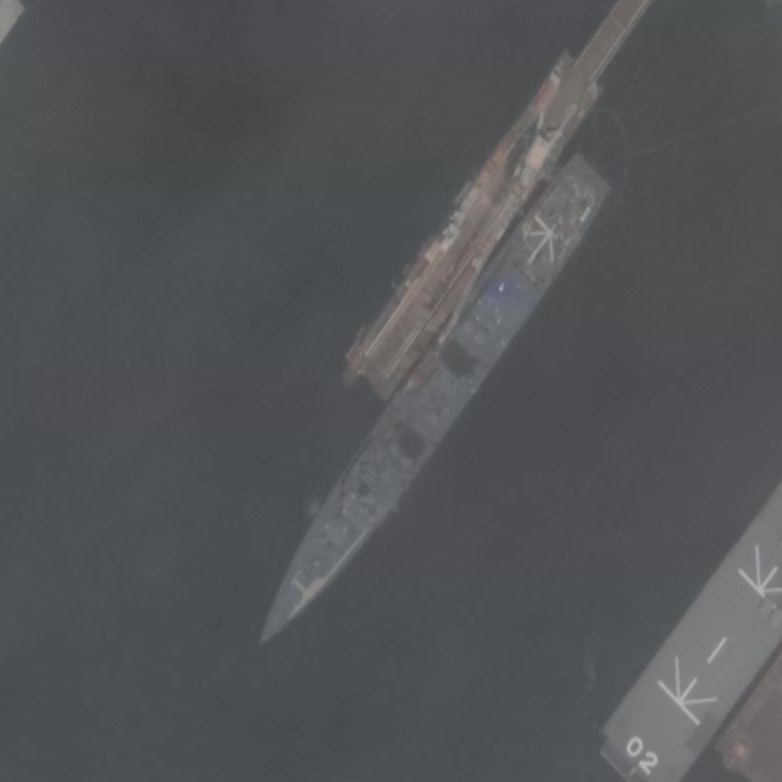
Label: cruiser